Aerial crown-view tile of a tropical tree (Barro Colorado Island, Panama), acquired 20250616:
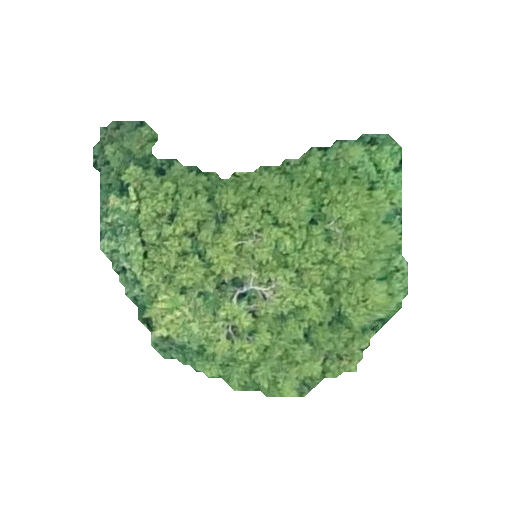
Species: Pouteria stipitata
GBIF accepted scientific name: Pouteria stipitata
Crown area: 90.13 m²